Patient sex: M
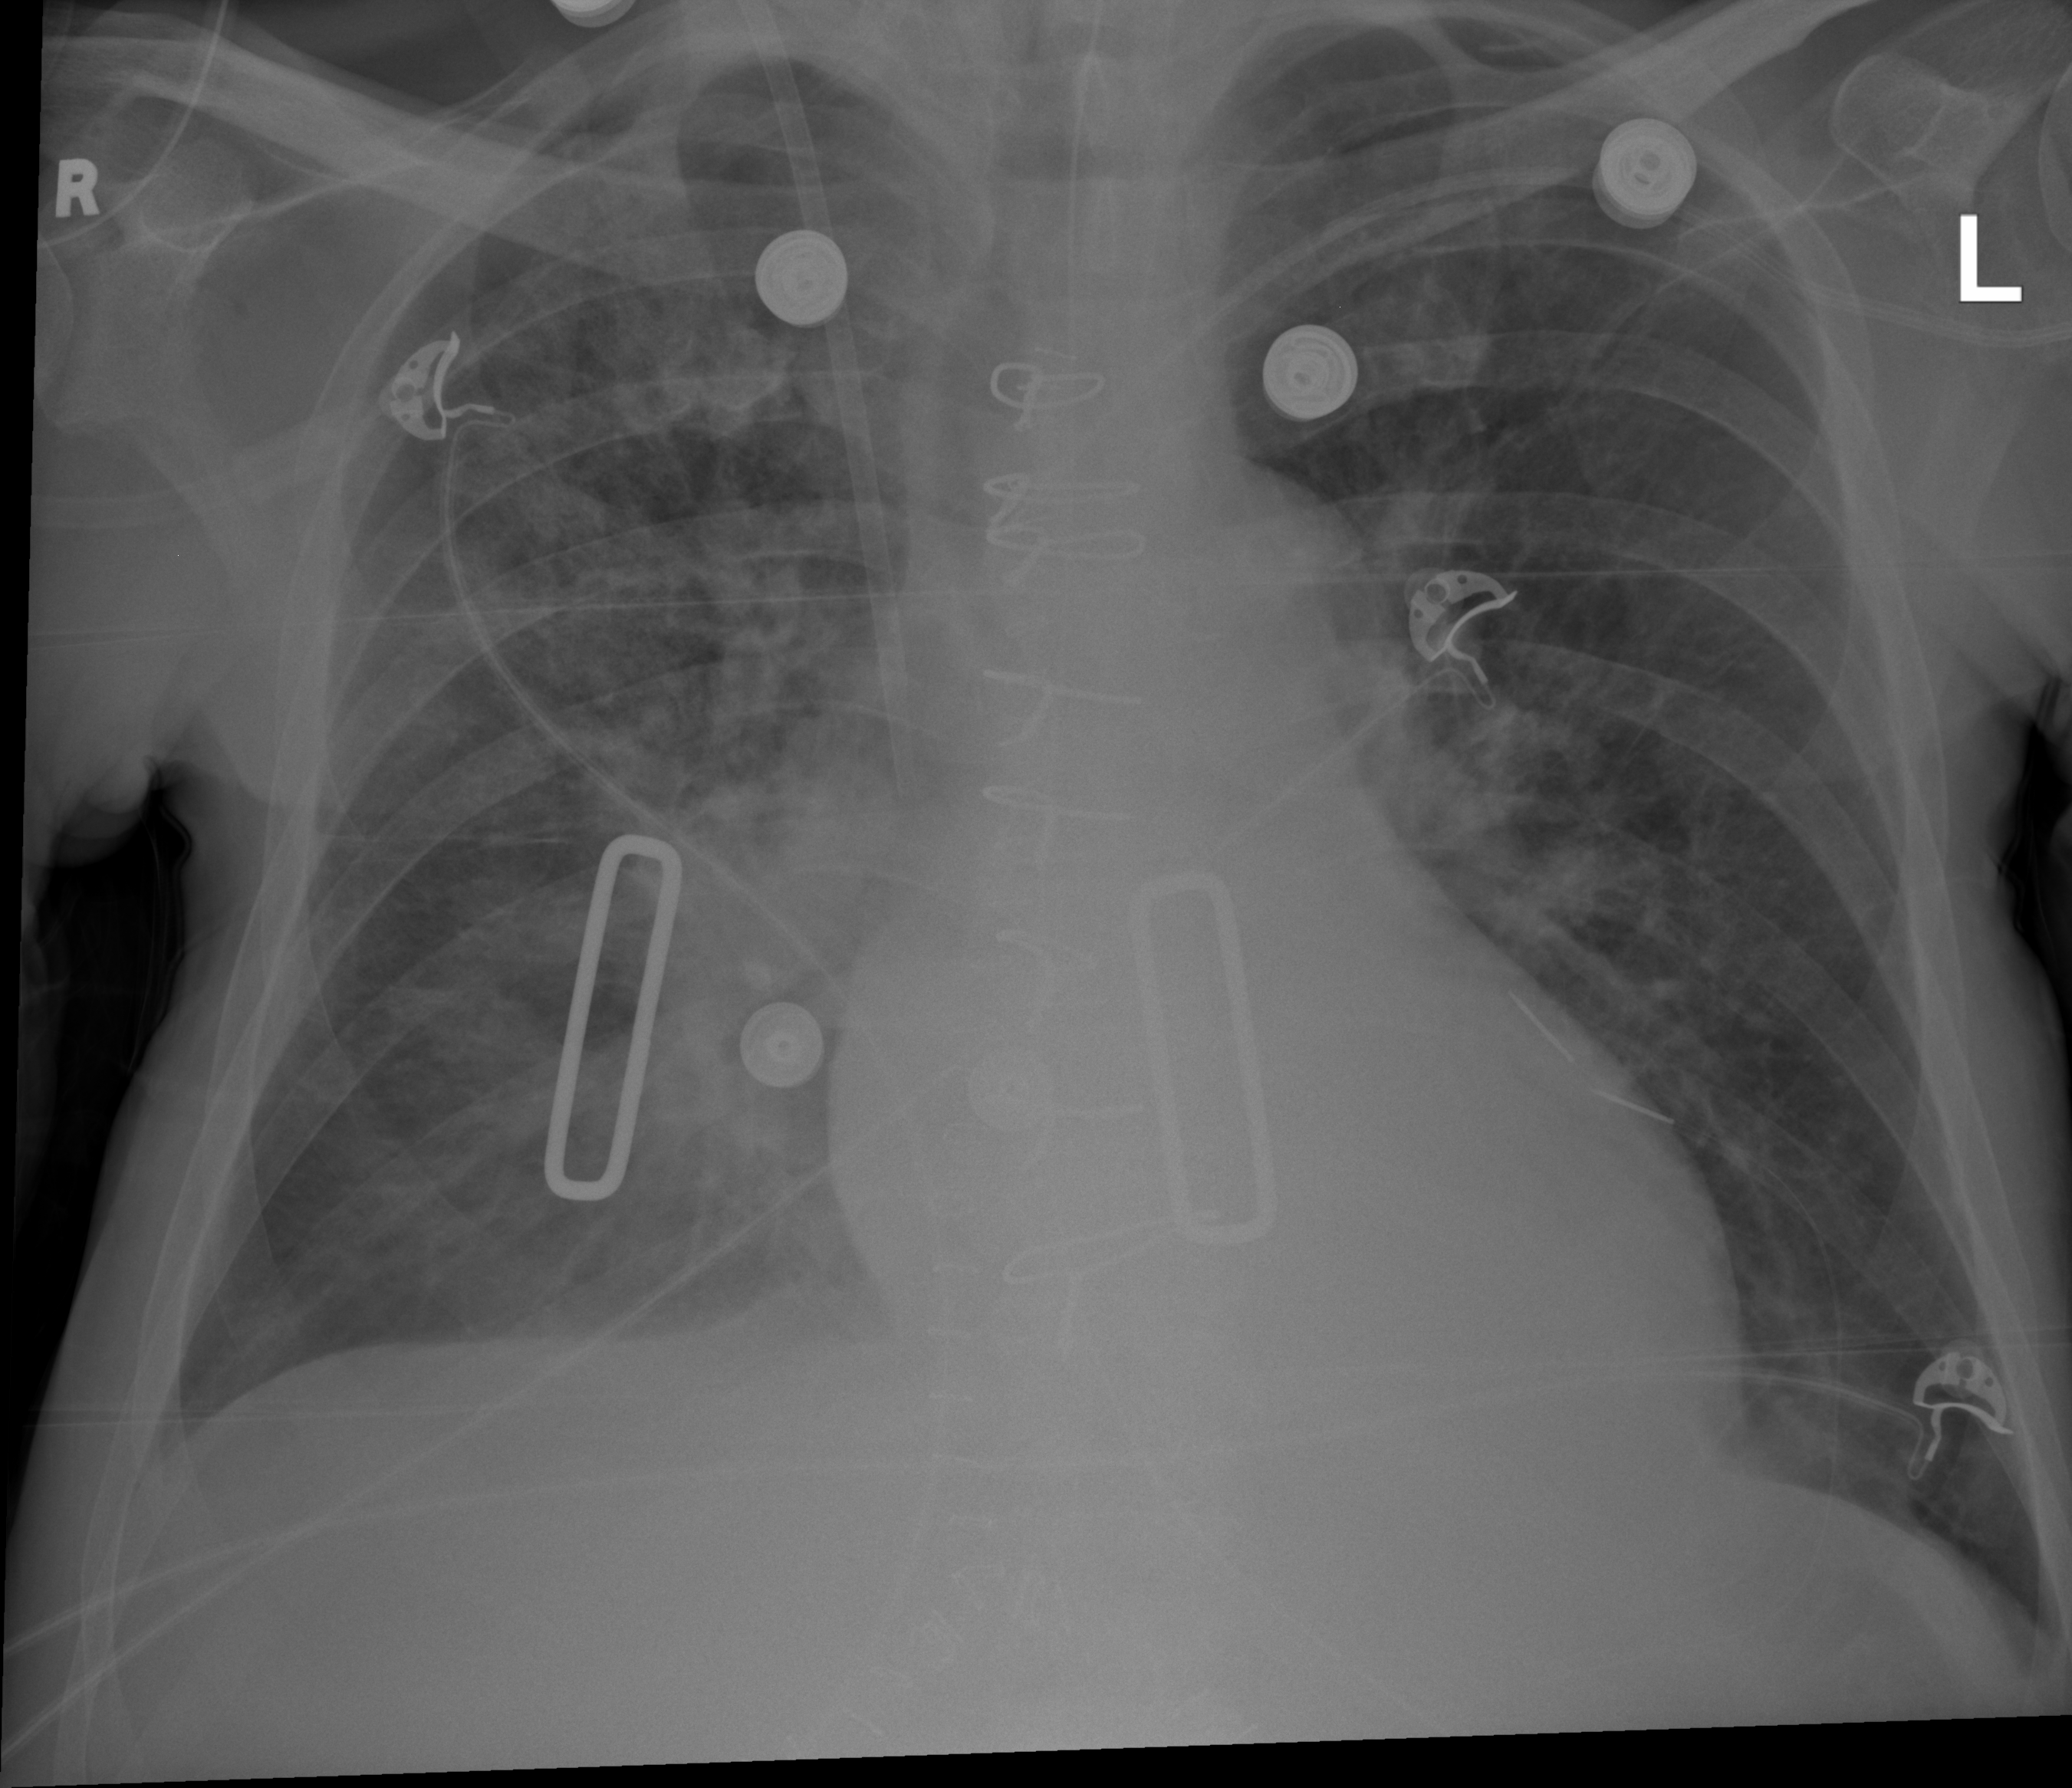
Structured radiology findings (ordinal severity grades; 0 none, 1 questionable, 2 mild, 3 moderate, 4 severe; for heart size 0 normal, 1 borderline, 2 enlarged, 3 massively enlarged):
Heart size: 0
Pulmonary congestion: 0
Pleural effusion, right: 0
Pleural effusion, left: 0
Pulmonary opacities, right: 3
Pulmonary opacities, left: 2
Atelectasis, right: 2
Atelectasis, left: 1